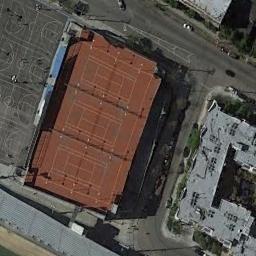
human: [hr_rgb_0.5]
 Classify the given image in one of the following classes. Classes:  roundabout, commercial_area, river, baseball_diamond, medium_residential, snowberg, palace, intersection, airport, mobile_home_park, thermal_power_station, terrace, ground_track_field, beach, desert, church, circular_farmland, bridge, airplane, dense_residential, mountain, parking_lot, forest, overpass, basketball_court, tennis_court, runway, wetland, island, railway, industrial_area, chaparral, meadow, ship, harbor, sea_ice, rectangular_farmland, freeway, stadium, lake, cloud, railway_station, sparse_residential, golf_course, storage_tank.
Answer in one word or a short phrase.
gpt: tennis_court